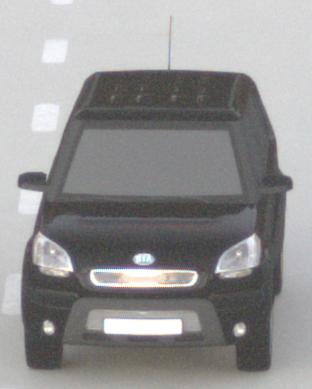
Make: KIA
Model: Soul 1.6
Detailed model: Soul (AM)
Model produced from: 2009/02
Model produced until: 2009/11
Doors: 5
Color: black
Road condition: dry road
Daytime: sunrise or sunset
Contrast: low contrast